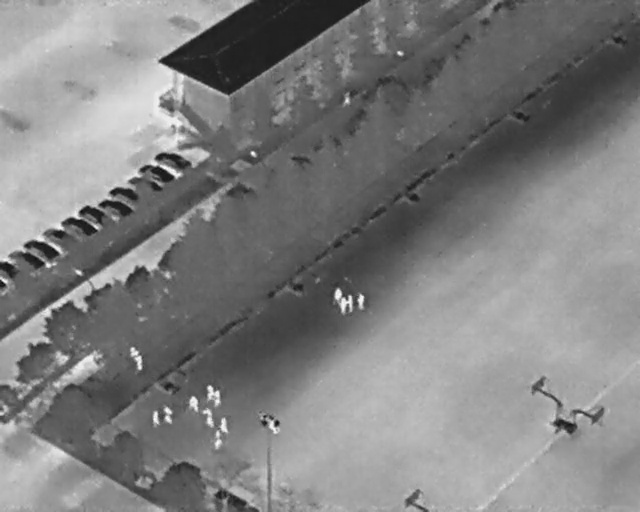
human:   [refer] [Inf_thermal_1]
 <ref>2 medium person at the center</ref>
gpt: <box>[[54, 57, 57, 59, 2], [52, 58, 55, 60, 2]]</box>

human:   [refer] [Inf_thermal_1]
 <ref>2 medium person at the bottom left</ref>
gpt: <box>[[24, 79, 27, 81, 2], [23, 80, 25, 83, 2]]</box>

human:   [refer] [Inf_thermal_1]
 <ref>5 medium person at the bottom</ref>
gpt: <box>[[32, 76, 35, 78, 2], [30, 75, 34, 77, 2], [28, 77, 31, 80, 2], [30, 80, 34, 82, 162], [32, 84, 35, 86, 2]]</box>

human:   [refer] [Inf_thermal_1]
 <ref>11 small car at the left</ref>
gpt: <box>[[25, 27, 28, 35, 26], [23, 29, 25, 37, 26], [21, 32, 23, 39, 26], [17, 34, 20, 40, 26], [16, 36, 19, 43, 26], [13, 38, 16, 45, 32], [10, 40, 13, 47, 32], [7, 42, 10, 49, 32], [2, 47, 5, 54, 32], [0, 50, 3, 54, 2], [0, 54, 1, 56, 2]]</box>

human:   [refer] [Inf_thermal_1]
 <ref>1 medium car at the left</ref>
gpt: <box>[[4, 45, 7, 52, 32]]</box>